Question: I have a 'barplot()' with the following code:
'''
mp<-barplot(data.30.s$mean.rev,names.arg=data.30.s$dma.name,
main="Mean", ylab="Mean",las=2, cex.names=.5)
abline(h=mean(data.30.s$mean.rev))
lines(data.30.c$mean.rev,col=34)
'''
'data.30.s' and 'data30.c' have the same x-values and only differ in Y-values. I want to plot the line over the barplot to give a comparison. However, the x categories aren't matching up.
In this situation, I used identical datasets to see if the lines would work, but as you can see the plotted line x values don't match up. Any idea how to fix this or do this ggplot would be greatly appreciated. My ggplot code was:
'''
ggplot(data.30.s,aes(dma.name,mean.rev))+geom_bar(stat="identity")
'''
but the X axis names didn't work and were a garbled mess.

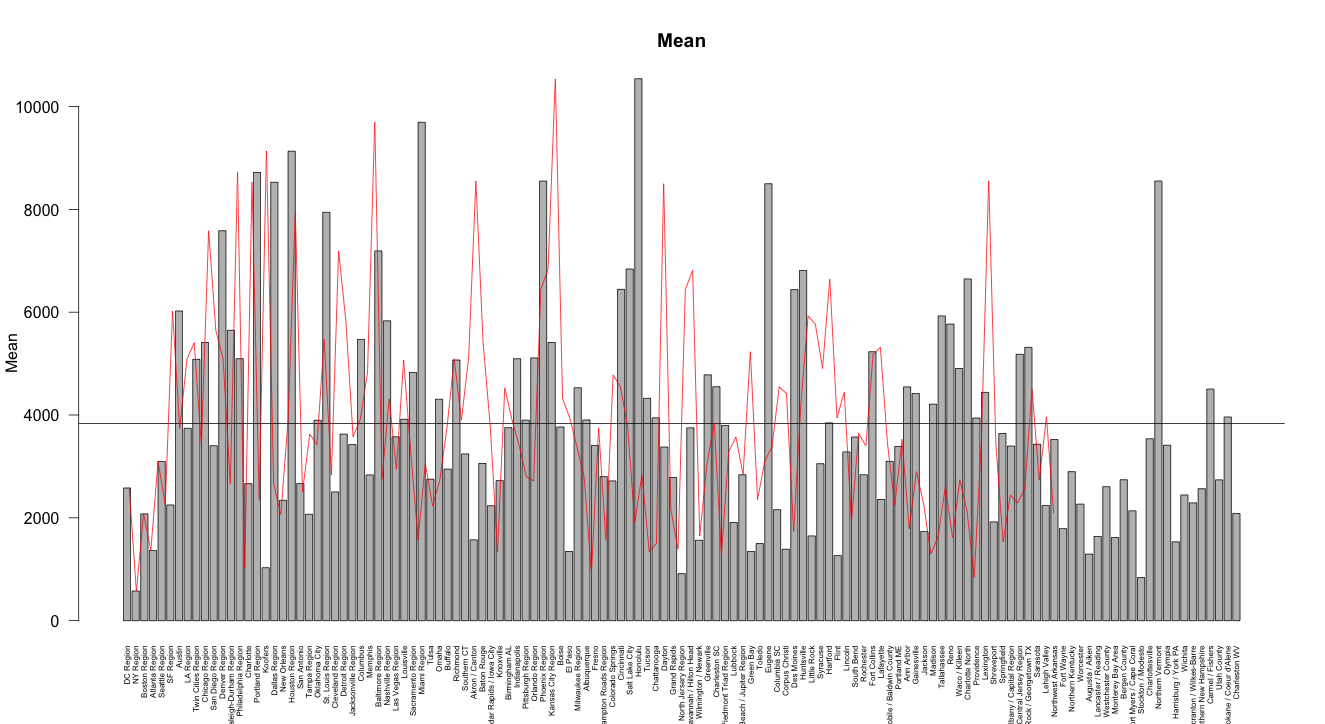
Answer: Do this instead:
'''
lines(mp, data.30.c$mean.rev,col=34)
'''
The reason this should work is that barplot returns the x-values at which the midpoints of bars have been drawn. Sio instead of using the index of the lines argument as you had been trying (implicitly) you will now give the right x-values to line up with the bars.